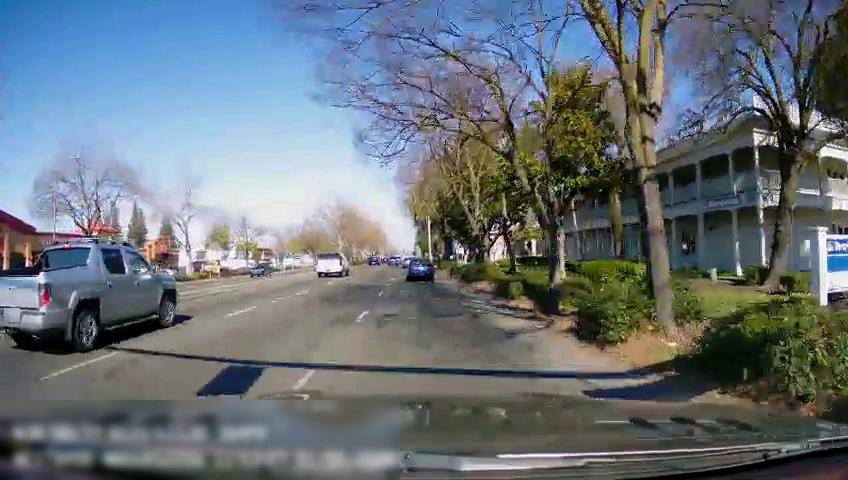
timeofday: Day
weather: Sunny
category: Drivable Space
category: Drivable Space
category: Vehicles | Truck
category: Vehicles | Car
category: Vehicles | Car
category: Vehicles | Truck
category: Vehicles | Car
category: Vehicles | Truck
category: Lanes | Alternate Lane
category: Lanes | Current Lane